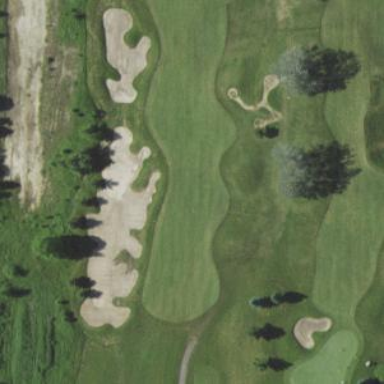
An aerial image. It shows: Golf fairway surrounded by grass.